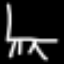
Label: chair